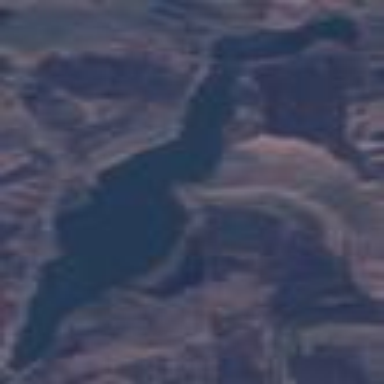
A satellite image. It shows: Serene lake surrounded by nature.